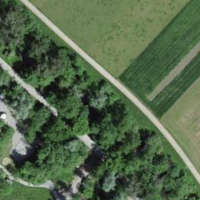
EUNIS habitat code: 41
Species observed at this site:
Geum rivale
Euonymus europaeus